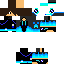
A female skeleton skin with dark skin, wearing brown helmet dressed in a blue armor chest and black pants, featuring a closed mouth.